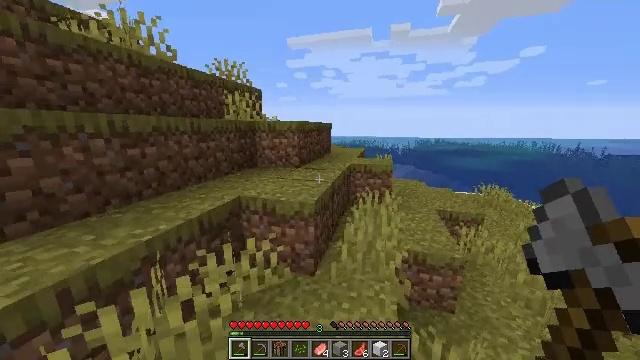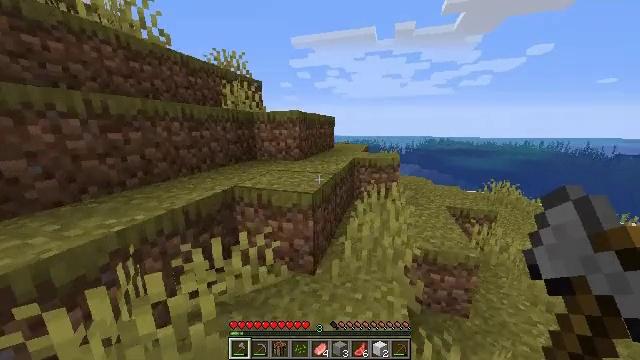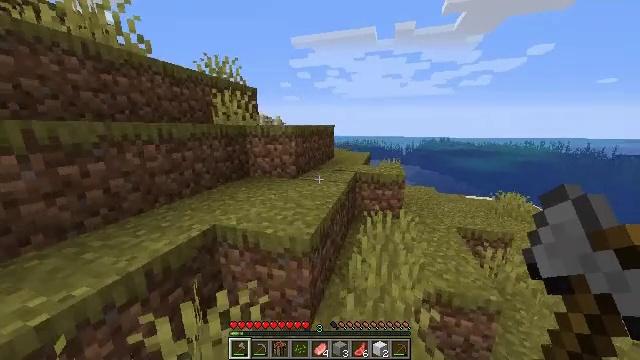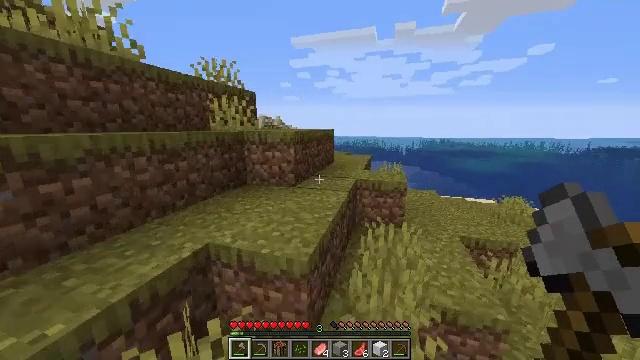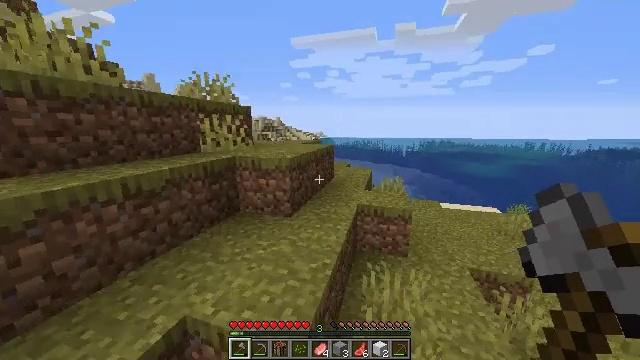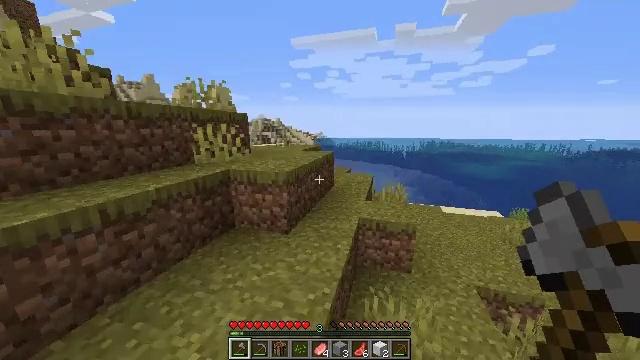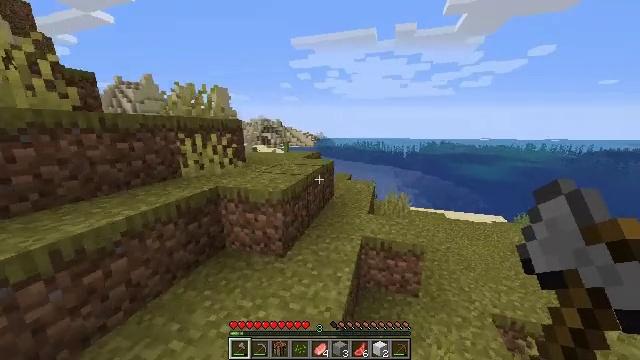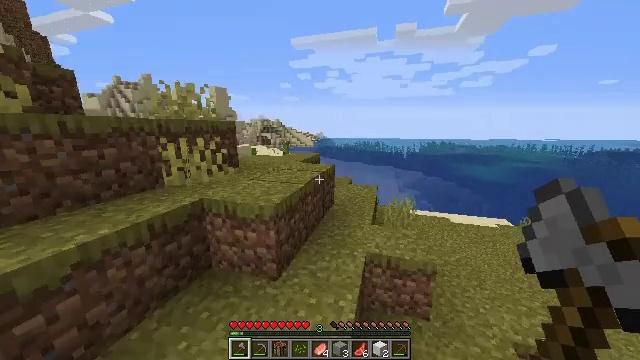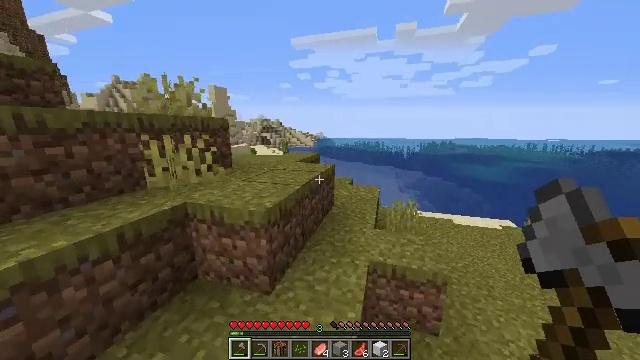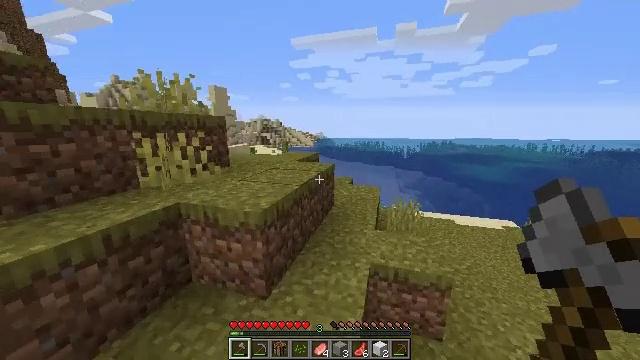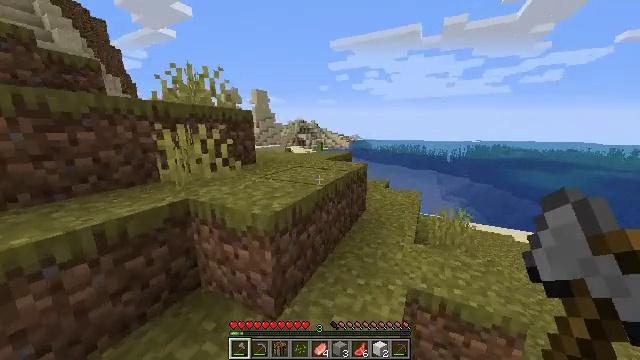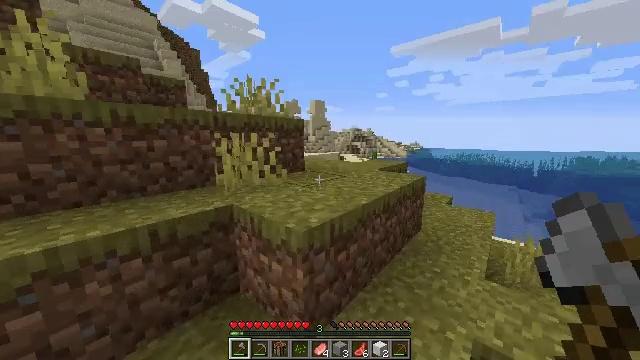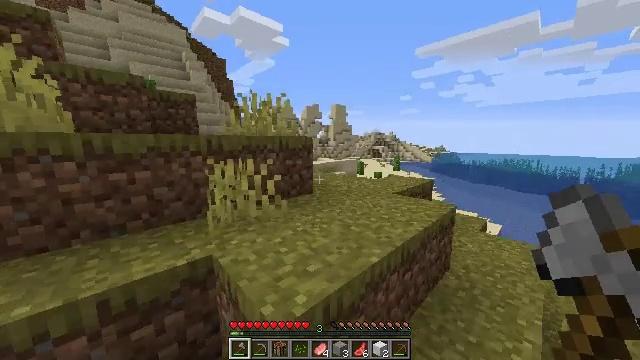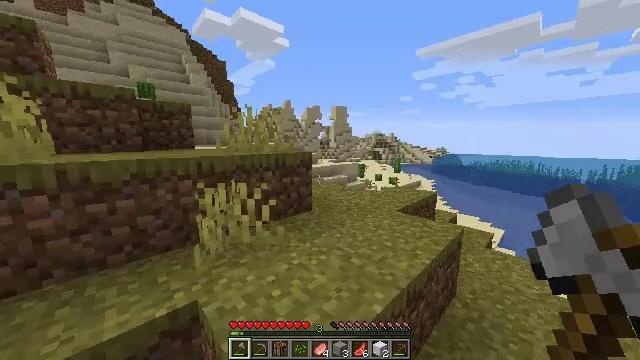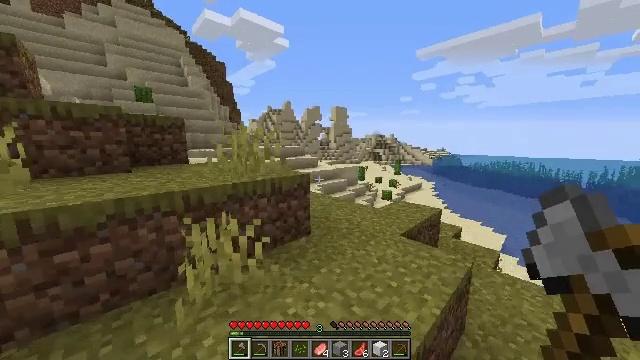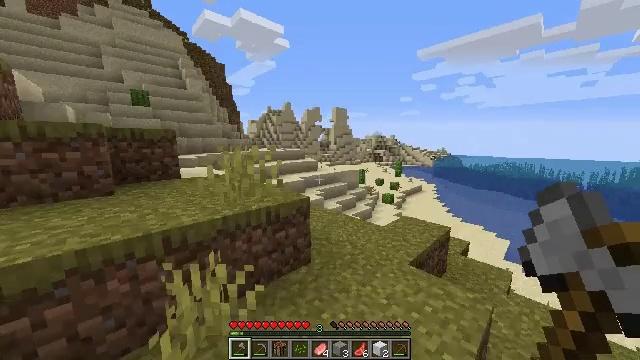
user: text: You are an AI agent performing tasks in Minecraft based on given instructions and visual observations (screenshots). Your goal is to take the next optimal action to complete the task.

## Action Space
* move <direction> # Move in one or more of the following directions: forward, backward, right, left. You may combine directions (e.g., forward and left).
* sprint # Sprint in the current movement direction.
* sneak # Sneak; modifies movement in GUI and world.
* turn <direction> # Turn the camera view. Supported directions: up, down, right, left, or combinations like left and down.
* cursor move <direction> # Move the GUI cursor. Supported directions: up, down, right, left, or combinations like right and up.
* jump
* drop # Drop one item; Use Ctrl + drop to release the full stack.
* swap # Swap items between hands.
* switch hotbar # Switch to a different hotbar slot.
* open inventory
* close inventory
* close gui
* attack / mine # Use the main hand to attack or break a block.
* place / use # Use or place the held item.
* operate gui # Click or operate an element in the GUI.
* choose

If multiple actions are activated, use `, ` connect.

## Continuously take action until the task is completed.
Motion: motion action
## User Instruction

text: Recycle the cyan bed from the house.
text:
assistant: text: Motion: move forward and move left
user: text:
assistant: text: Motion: move forward, jump
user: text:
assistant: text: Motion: move forward, jump
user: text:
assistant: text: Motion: move forward, jump
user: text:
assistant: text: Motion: move forward, jump
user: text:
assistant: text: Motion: move forward, jump
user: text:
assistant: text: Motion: move forward, jump
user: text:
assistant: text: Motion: move forward and move right, jump
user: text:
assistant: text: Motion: move forward and move right, jump
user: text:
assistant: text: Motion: move forward and move right, turn left, jump
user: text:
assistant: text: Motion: move forward and move right, turn left and up, jump
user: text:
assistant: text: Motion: move forward and move left, turn left, jump
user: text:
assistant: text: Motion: move forward and move left, jump
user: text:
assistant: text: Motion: move forward and move left, jump
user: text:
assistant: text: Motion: move forward and move left, jump
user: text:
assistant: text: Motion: move forward and move left, jump
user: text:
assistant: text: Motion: move forward and move left, jump
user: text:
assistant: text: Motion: move forward and move left, jump
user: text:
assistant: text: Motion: move forward and move left, jump
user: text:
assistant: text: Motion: move forward and move right
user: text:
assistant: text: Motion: move forward and move right
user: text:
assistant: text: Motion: move forward and move right
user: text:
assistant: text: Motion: move forward and move right, jump
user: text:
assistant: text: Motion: move forward and move right, jump
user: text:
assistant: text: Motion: move forward, jump
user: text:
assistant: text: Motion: move forward and move left, jump
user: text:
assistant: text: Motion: move forward and move left, jump
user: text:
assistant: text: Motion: move forward and move left
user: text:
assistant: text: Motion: move forward and move left
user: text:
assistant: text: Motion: move forward and move left